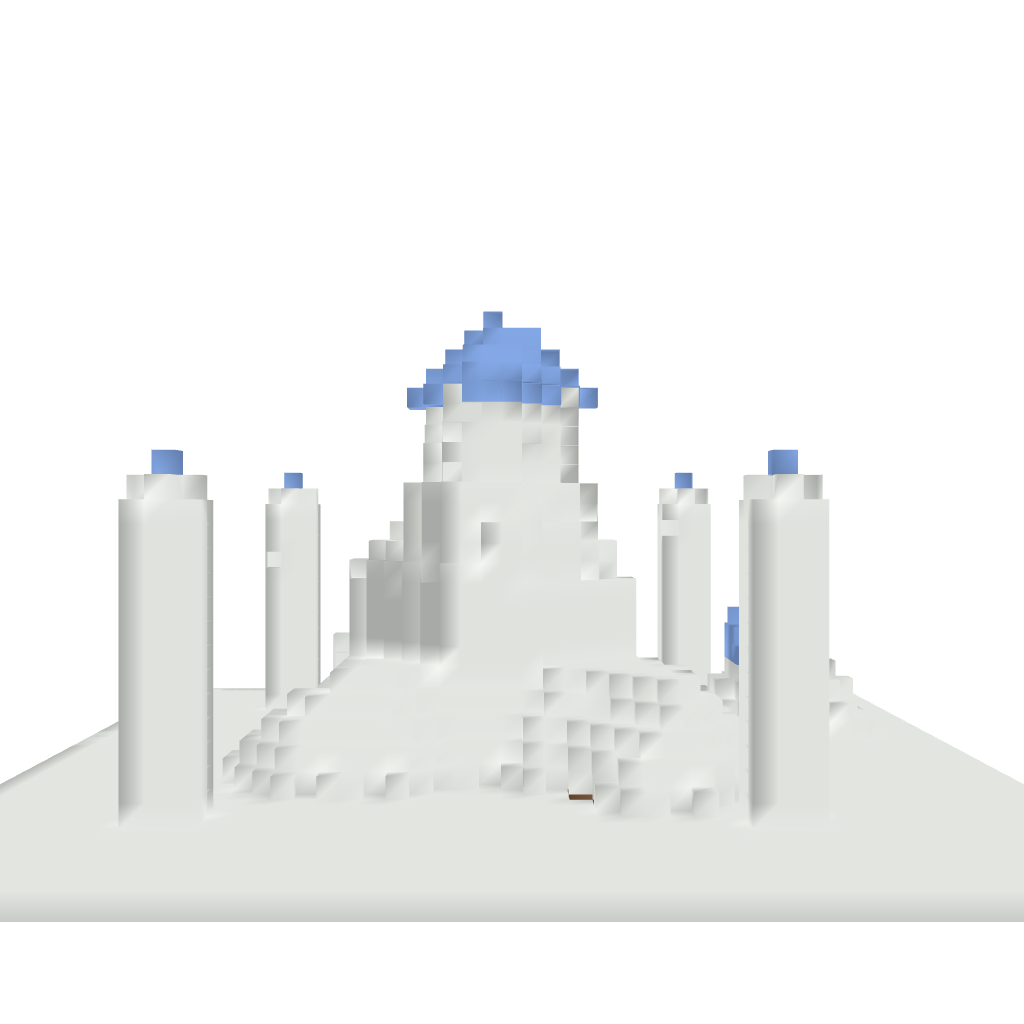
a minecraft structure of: Adventure Time Ice Kingdom - By Cybersneeze